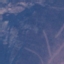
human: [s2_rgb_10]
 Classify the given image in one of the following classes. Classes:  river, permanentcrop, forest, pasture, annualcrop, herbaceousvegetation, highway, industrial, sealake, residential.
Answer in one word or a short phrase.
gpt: HerbaceousVegetation